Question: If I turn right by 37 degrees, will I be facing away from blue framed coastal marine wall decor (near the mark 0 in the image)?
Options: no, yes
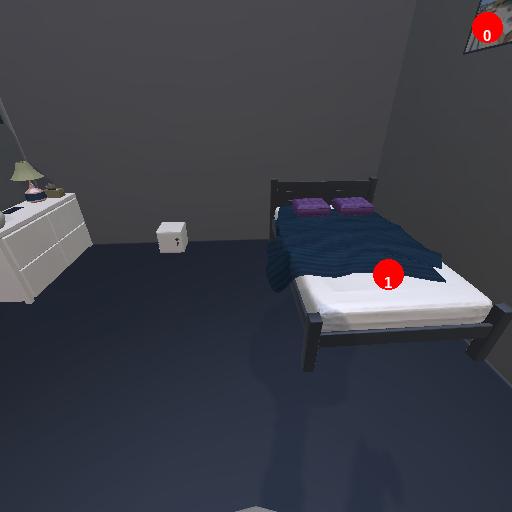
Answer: no